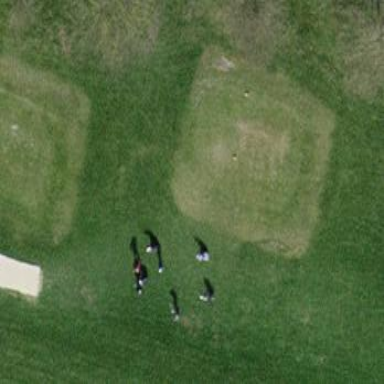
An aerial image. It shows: Grassy area designated as golf tee.